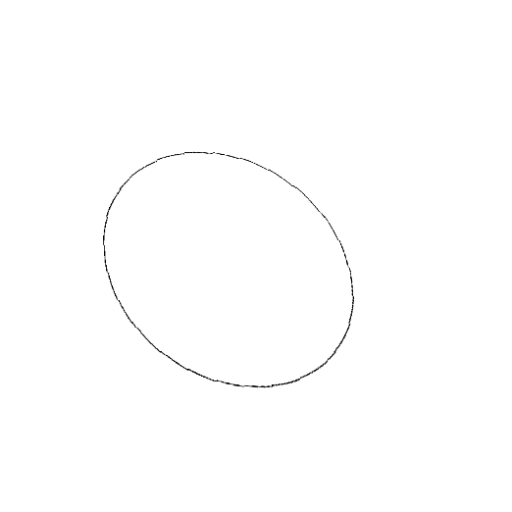
Crossing number: 0